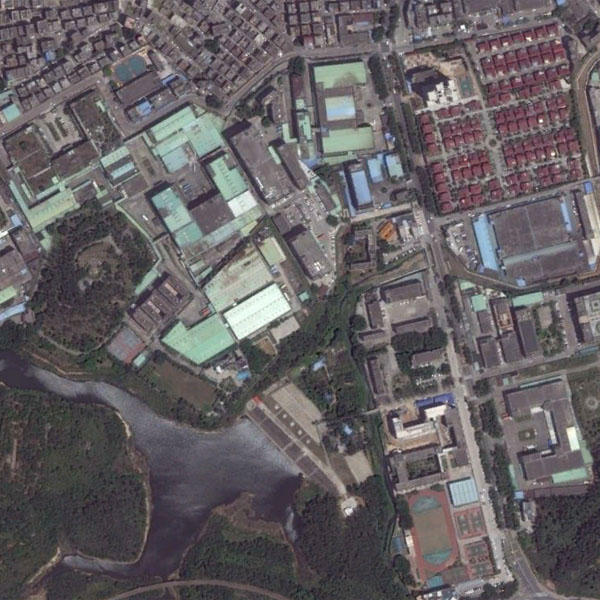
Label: Industrial